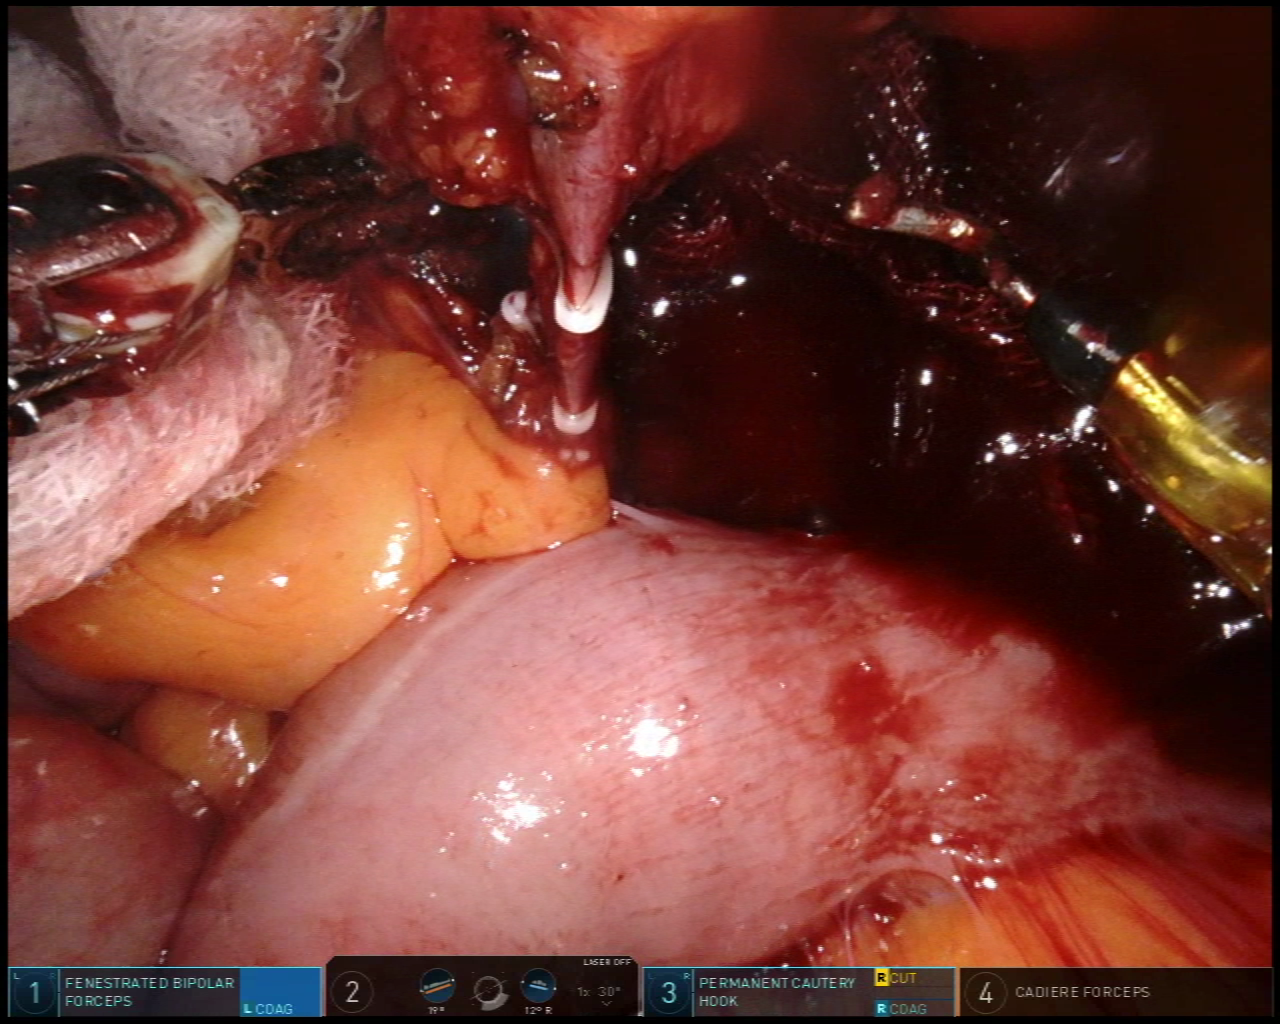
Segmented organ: intestinal_veins
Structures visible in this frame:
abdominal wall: no
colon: yes
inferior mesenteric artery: no
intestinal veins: yes
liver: no
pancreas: no
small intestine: no
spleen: no
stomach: no
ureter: no
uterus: no
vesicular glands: no